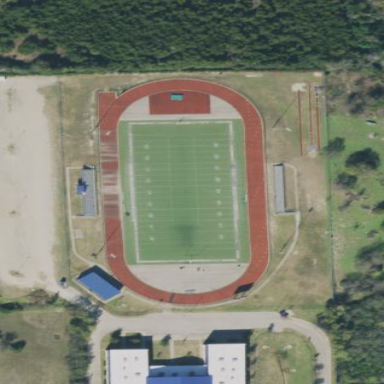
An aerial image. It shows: American football pitch.